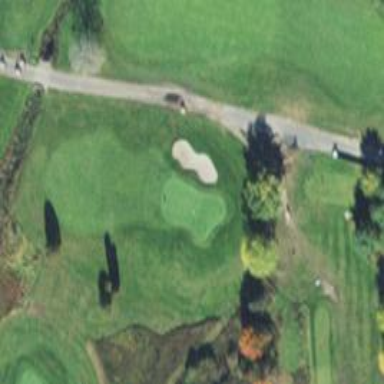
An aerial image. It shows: Golf hole.